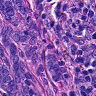
Metastatic tissue present: yes